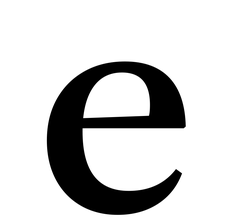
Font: LibreCaslonText_Medium